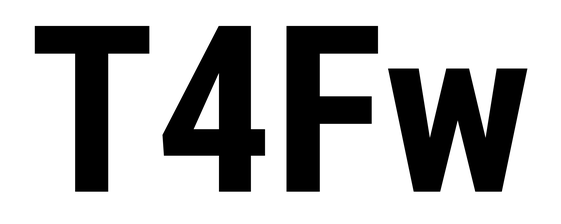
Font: Roboto_Condensed_Bold